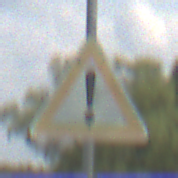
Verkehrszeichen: Gefahrenstelle
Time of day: MorningAfternoon
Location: Outdoor (Nature)
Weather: PartlyCloudy
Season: NotSpecified
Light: Natural